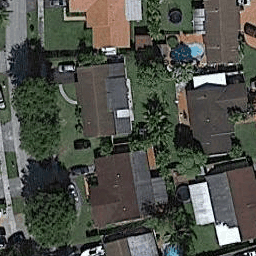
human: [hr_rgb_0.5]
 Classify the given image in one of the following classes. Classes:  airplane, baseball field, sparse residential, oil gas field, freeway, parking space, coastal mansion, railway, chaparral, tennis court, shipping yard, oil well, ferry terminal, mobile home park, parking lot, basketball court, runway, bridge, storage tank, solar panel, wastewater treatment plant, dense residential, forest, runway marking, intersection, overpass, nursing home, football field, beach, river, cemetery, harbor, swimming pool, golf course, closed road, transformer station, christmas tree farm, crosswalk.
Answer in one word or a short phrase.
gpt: dense residential